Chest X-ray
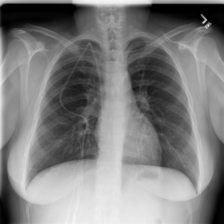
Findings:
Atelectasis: negative
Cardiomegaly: negative
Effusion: negative
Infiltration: positive
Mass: negative
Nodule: negative
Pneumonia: negative
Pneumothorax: negative
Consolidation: positive
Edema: negative
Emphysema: negative
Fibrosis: negative
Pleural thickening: negative
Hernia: negative